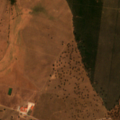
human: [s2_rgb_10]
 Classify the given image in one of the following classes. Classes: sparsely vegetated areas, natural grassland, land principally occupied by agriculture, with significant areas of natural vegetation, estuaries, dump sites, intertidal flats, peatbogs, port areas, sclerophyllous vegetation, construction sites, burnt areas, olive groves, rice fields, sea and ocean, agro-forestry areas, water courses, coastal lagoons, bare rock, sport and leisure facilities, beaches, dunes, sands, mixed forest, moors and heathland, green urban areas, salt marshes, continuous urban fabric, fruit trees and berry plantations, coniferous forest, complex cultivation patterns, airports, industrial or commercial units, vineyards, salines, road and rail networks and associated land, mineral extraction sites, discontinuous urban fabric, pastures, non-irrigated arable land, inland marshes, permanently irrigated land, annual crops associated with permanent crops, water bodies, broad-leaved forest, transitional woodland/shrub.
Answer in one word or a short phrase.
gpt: non-irrigated arable land, fruit trees and berry plantations, agro-forestry areas, transitional woodland/shrub